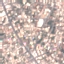
Land use / land cover: Residential